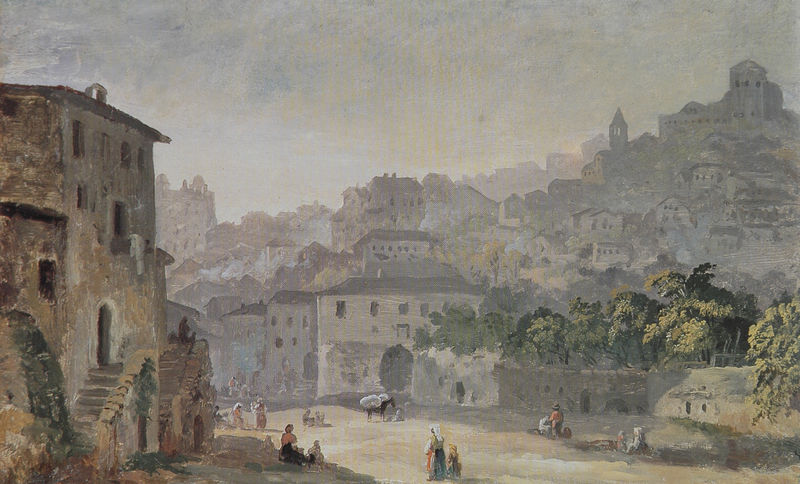
Titel: Straßenszene in Subiaco
Künstler: Heinrich Bürkel
Institution: (Privatbesitz)
Schlagwörter: baum, berg, blau, felsen, himmel, mann, schatten, weiß, wolken, aquarell, bäume, frauen, grün, impressionismus, kirchturm, landschaft, menschen, ocker, sitzen, stadt, abend, braun, fenster, frau, grau, hell, kleid, kleider, licht, männer, strasse, tür, dach, gebäude, haus, park, rot, tier, weg, wolke, beige, alt, architektur, mensch, öl, horizont, häuser, hügel, morgen, kirche, sonne, decke, kind, renaissance, anhöhe, esel, karren, kinder, pferd, pferde, turm, balkon, sommer, ansicht, bogen, italien, ort, süden, türen, vedute, abhang, last, säcke, berge, gebirge, hang, hitze, dorf, dächer, mauer, dunst, luftperspektive, nebel, wasserfarbe, markt, platz, schubkarre, romantik, staffage, treppe, treppen, stufe, stufen, ölfarbe, exotisch, hoch, tor, umriss, stadtansicht, eingang, helligkeit, burg, glockenturm, kloster, türme, torbogen, festung, rom, gemäuer, mauern, palmen, zwielicht, himel, sfumato, packesel, szenisch, lange kleider, walhalla, morgenstimmung, frühe neuzeit, tiefenraum, venezianisch, anhang, dorfansicht, h¨gel, treppeä, südalpin, doirf